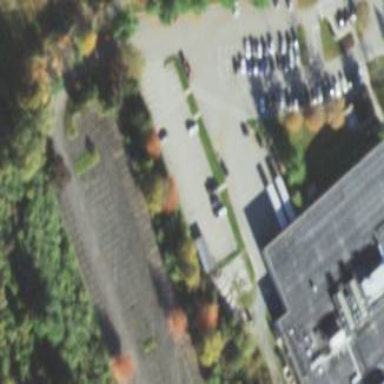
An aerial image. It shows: Parking area.